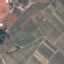
Land use / land cover class: PermanentCrop